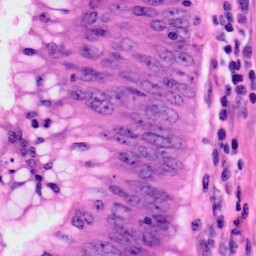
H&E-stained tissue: Colon